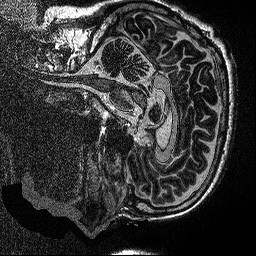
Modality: MP2RAGE
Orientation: sagittal
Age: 56
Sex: male
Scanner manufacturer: siemens
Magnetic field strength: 3 T
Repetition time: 5 s
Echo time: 0.00298 s